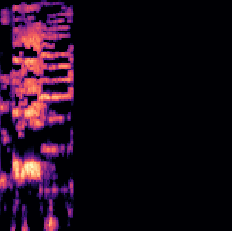
Sound class: Rooster